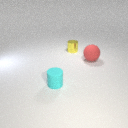
large red rubber sphere to the right of small yellow metal cylinder